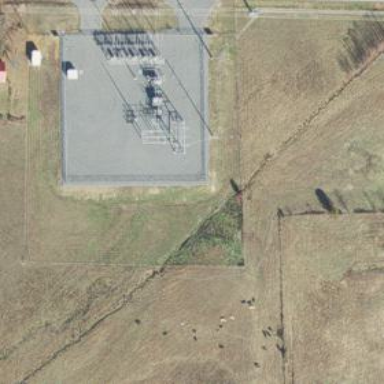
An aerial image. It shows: Minor distribution substation.